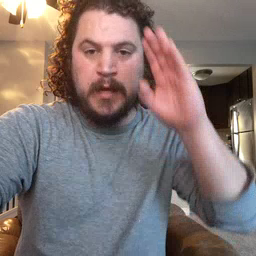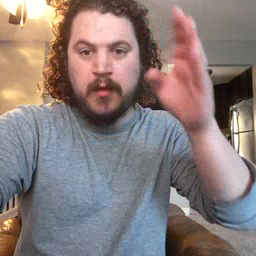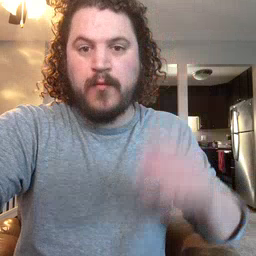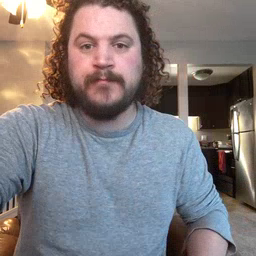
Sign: hello